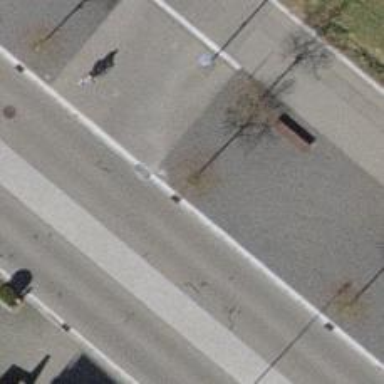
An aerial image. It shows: Avenue lined with trees.